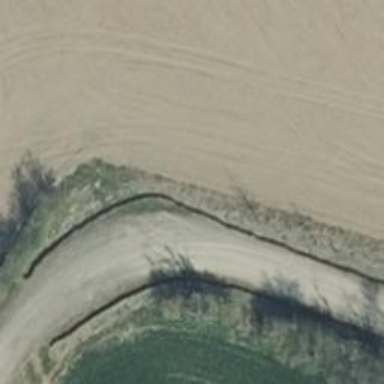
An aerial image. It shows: Gravel track with grade3 tracktype.